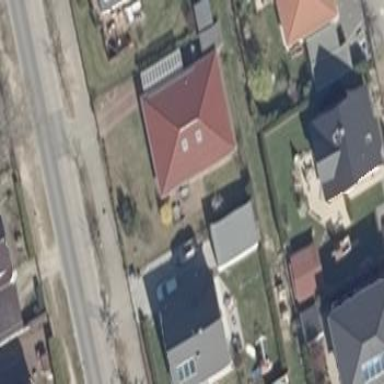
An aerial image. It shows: Detached building with hipped roof shape.